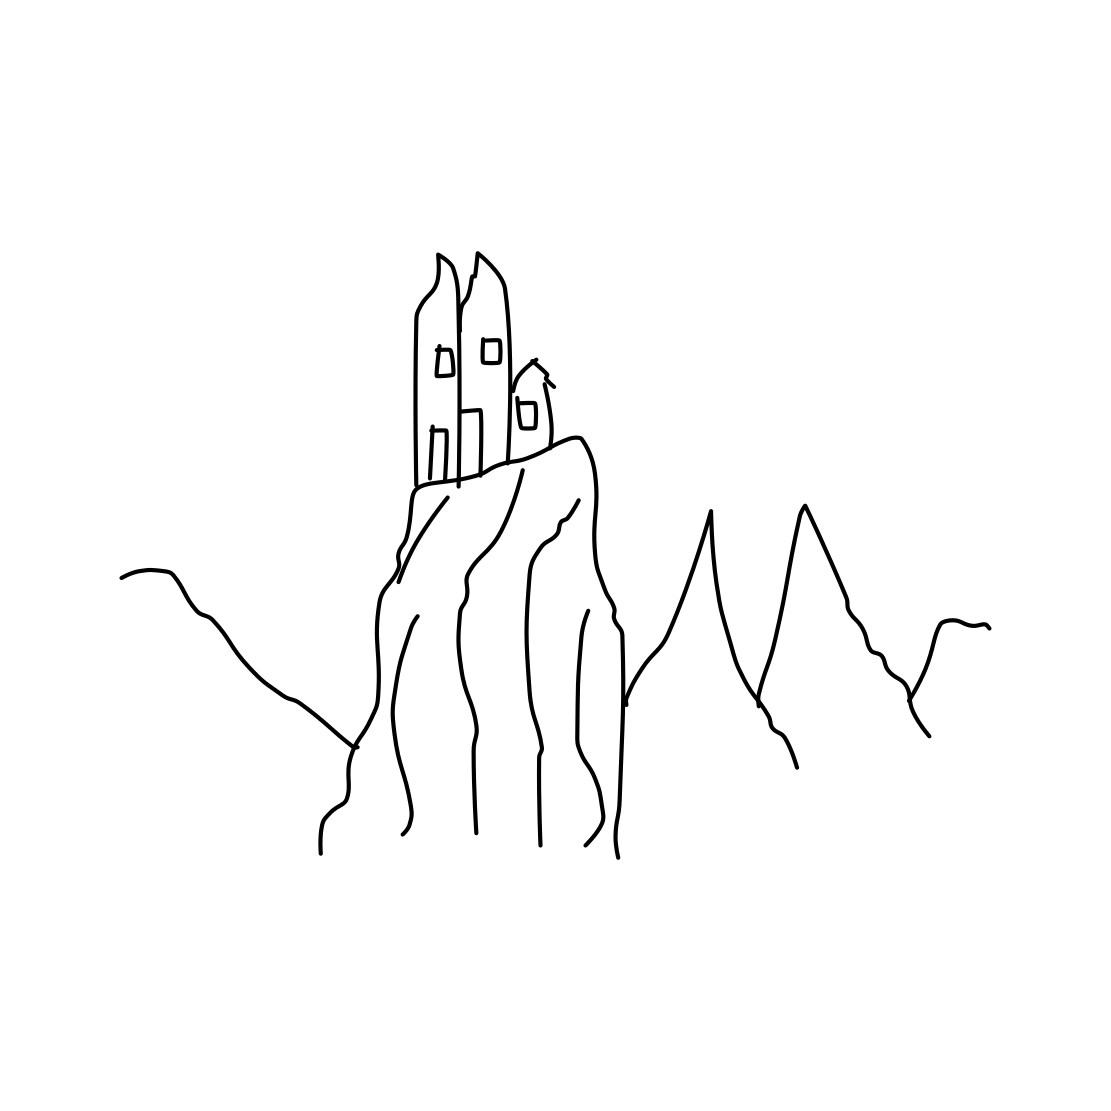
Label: castle